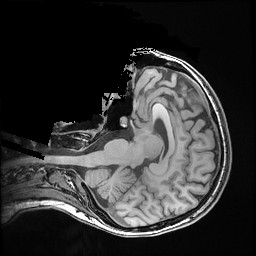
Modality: T1w
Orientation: axial
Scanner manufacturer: ge
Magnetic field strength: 3 T
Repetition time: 0.009184 s
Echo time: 0.00368 s